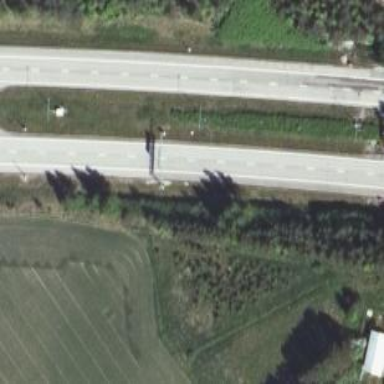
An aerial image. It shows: Motorway.